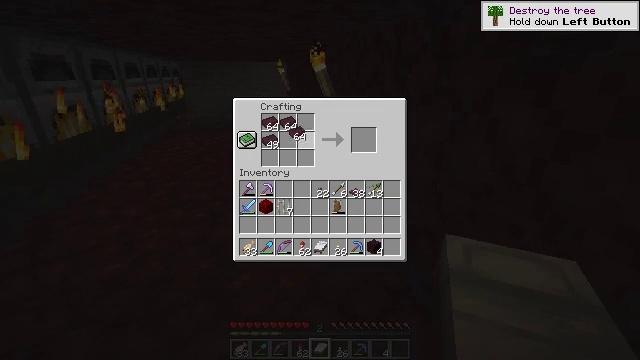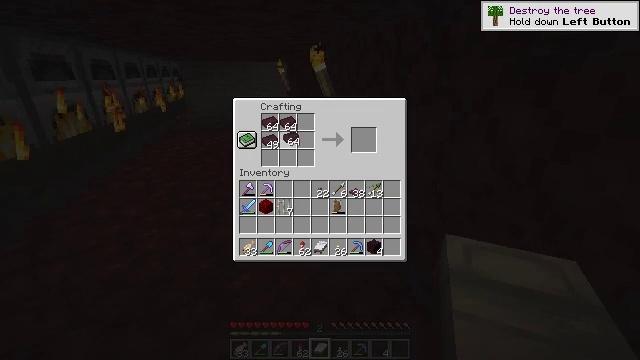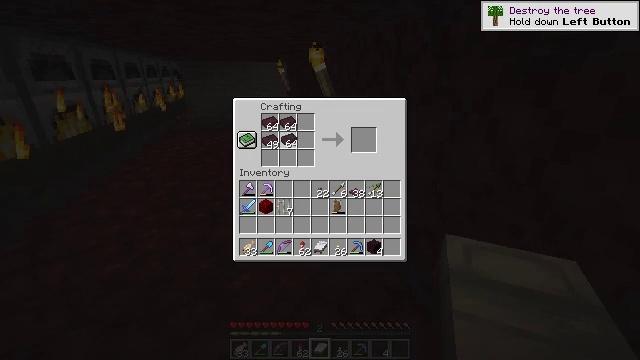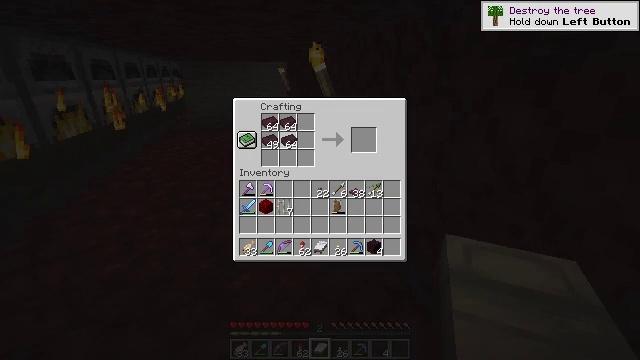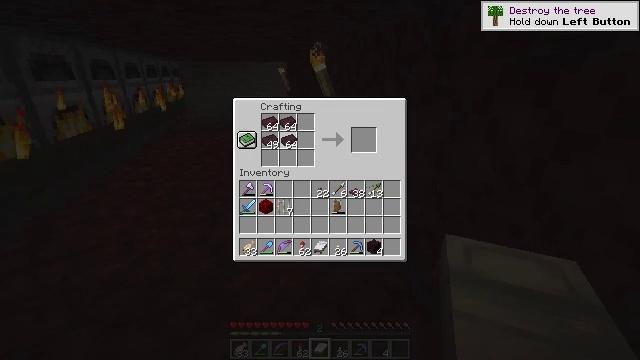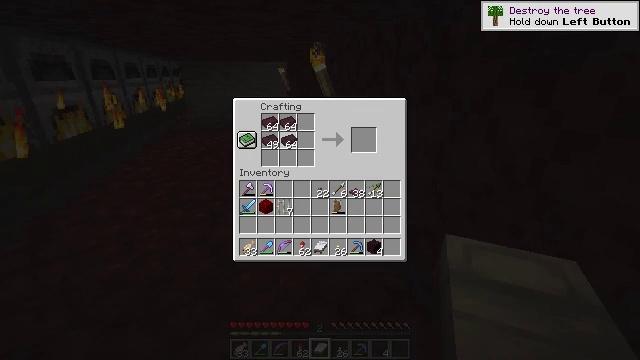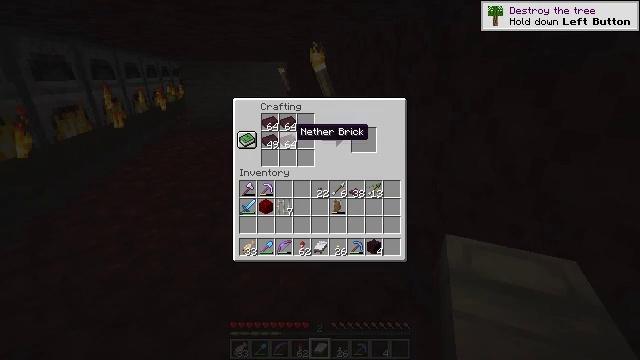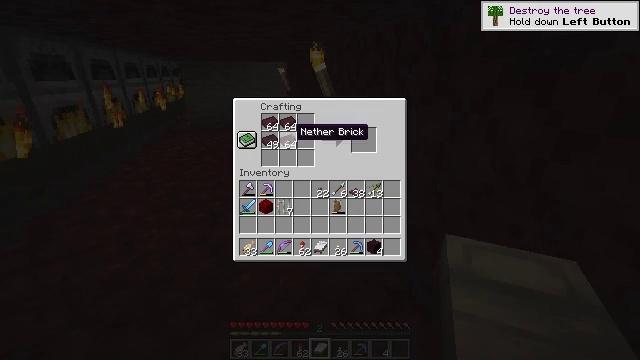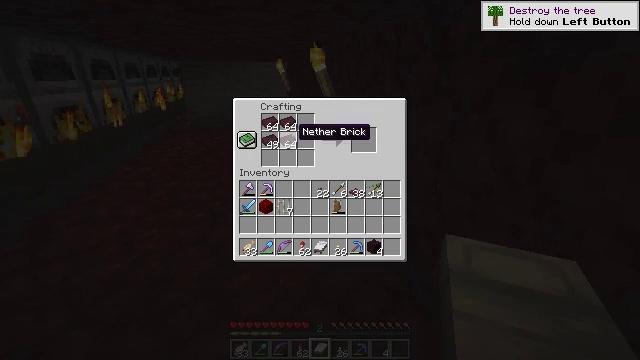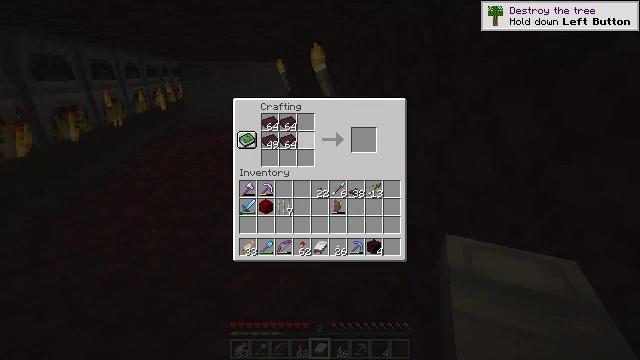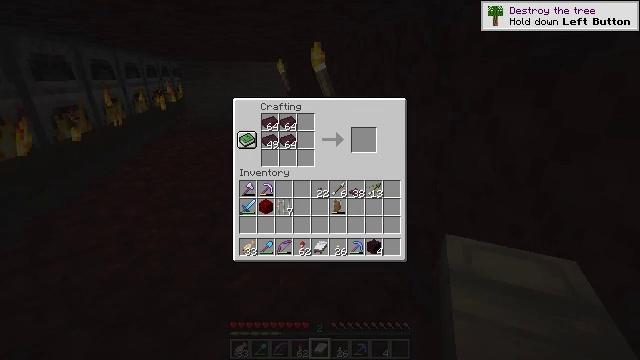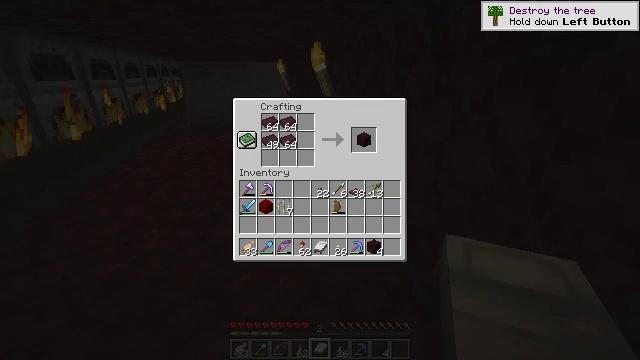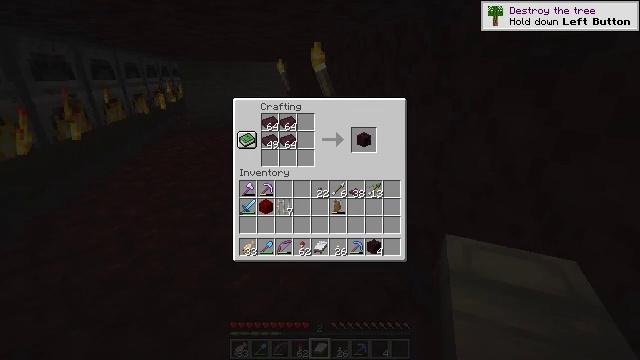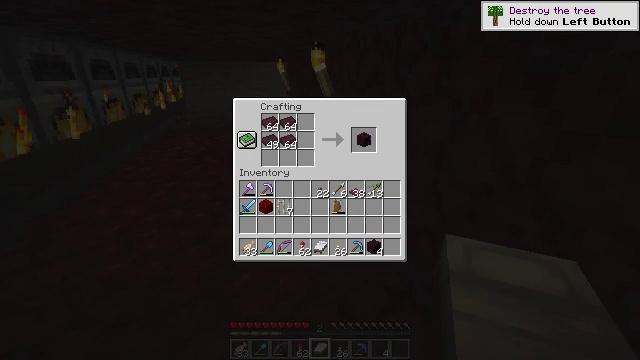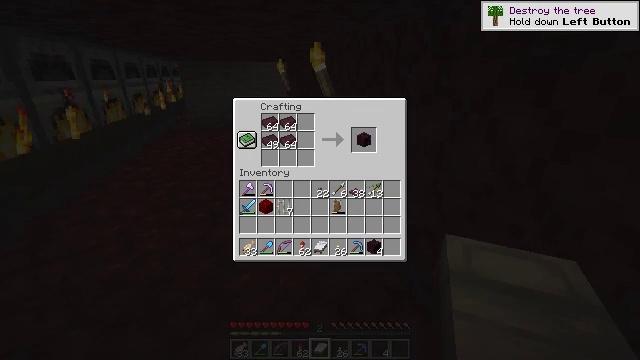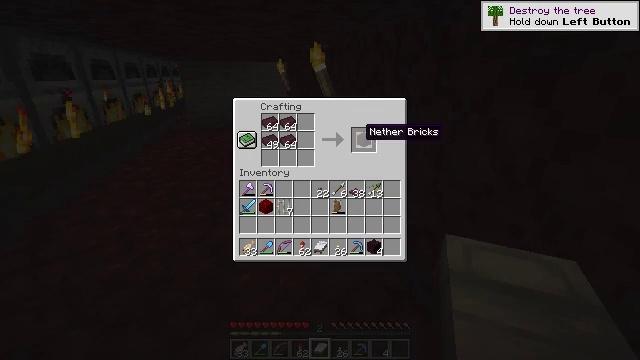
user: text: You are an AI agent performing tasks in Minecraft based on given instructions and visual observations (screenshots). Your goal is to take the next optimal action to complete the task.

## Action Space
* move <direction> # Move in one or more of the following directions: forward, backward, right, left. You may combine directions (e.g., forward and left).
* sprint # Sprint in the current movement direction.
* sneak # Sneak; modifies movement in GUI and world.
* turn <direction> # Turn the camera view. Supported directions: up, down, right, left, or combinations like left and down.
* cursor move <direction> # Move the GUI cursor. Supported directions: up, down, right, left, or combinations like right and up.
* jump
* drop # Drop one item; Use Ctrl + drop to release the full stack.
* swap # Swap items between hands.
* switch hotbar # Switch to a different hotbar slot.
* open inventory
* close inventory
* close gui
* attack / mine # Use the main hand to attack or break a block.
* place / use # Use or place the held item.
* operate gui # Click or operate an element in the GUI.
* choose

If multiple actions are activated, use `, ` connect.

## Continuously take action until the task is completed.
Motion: motion action
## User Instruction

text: Make nether bricks by cooking netherrack in a furnace.
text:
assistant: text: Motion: no_op
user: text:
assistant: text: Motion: no_op
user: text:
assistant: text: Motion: no_op
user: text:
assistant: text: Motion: operate gui
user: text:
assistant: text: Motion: operate gui
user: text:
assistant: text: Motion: no_op
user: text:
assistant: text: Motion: no_op
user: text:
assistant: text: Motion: no_op
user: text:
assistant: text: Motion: sneak, cursor move right
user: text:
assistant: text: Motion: sneak, cursor move right
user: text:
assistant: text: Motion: sneak, cursor move right
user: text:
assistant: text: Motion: sneak, cursor move right
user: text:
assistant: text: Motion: sneak
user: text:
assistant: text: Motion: sneak
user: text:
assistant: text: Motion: sneak
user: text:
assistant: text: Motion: sneak
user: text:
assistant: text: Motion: sneak
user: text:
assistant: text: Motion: sneak
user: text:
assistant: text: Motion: sneak, choose
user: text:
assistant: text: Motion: sneak, choose
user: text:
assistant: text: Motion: sneak
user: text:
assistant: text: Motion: sneak
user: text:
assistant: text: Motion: sneak, cursor move left
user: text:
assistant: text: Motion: sneak, cursor move left
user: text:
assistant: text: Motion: sneak, cursor move left
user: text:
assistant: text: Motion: sneak, cursor move left
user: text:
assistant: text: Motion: cursor move left
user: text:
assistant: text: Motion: no_op
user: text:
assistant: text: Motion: no_op
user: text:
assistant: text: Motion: no_op